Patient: sex M, age 65
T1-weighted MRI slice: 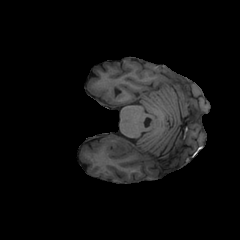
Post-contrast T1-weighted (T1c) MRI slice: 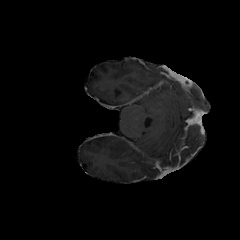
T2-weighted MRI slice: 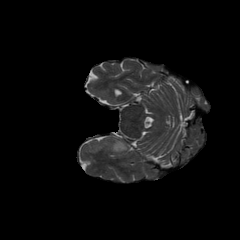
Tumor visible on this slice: yes
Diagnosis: Glioblastoma, IDH-wildtype
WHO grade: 4